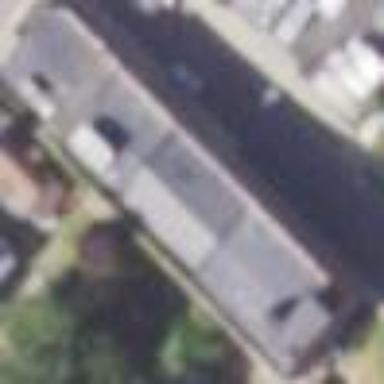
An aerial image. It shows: Theatre building.